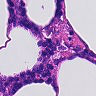
Metastatic tissue present: no